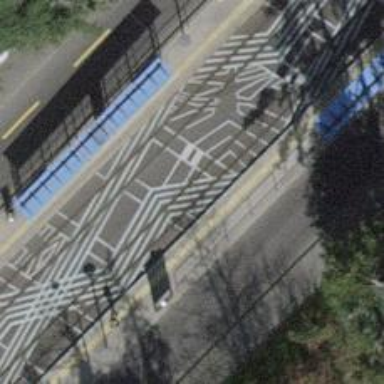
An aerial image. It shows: Tram stop with stop position for public transport.